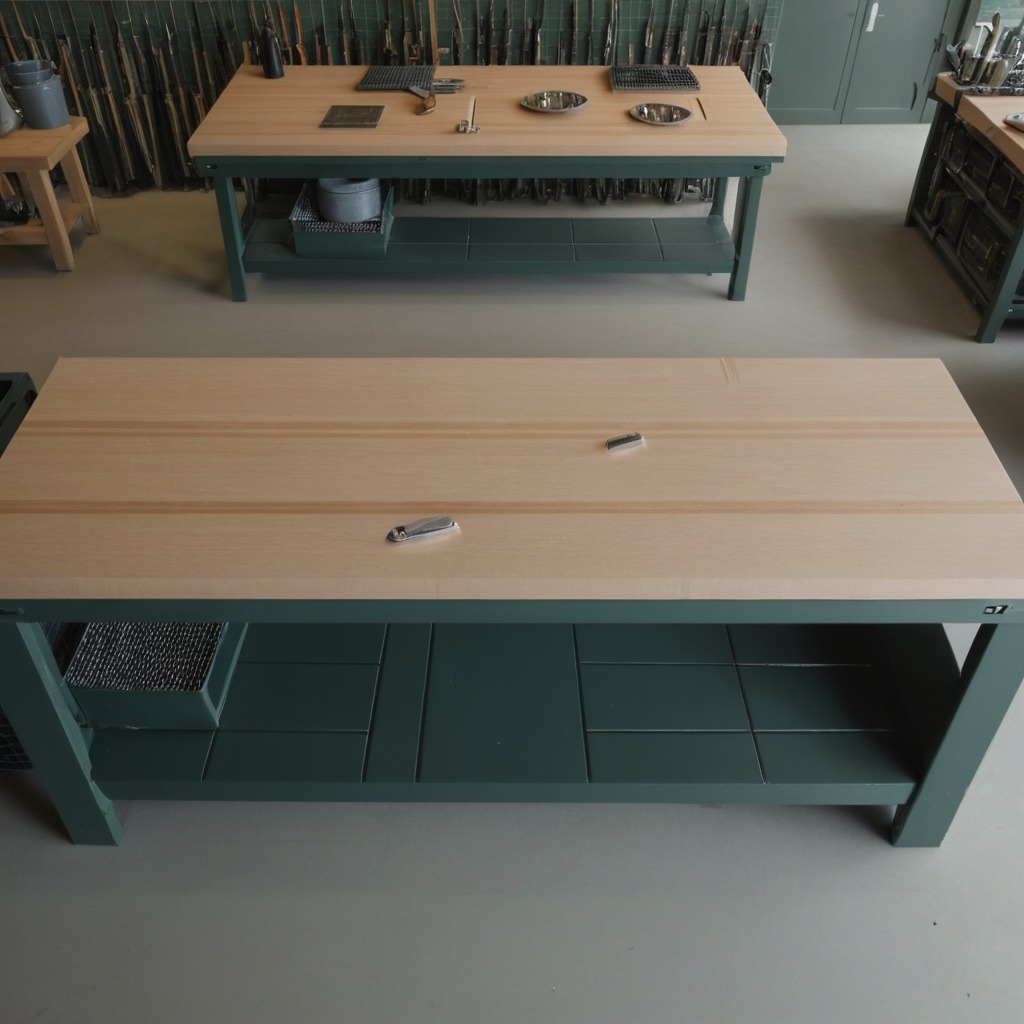
A utility knife is lying on the workbench inside a coastal fishing gear workshop.